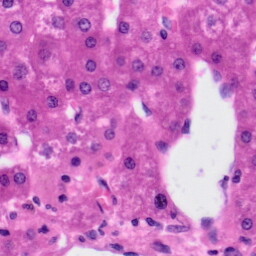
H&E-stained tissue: Liver